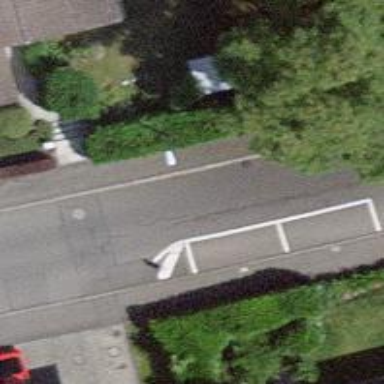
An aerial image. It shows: Residential road with asphalt surface. There are separate sidewalks on both sides of the road.